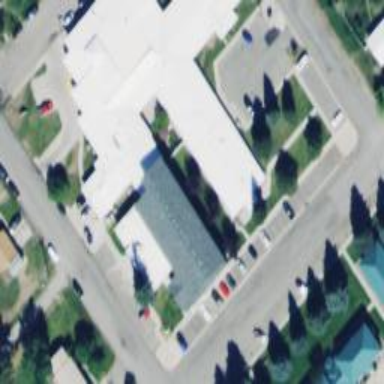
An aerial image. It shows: Nursing home.